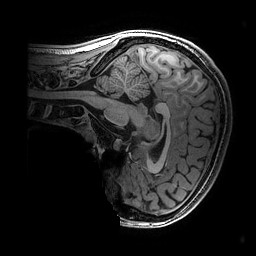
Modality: T1w
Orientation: sagittal
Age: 15
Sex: female
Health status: ill
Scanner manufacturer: ge
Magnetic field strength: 3 T
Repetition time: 0.007664 s
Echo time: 0.00342 s